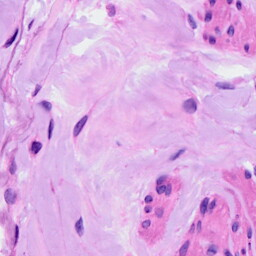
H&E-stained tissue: Ovarian